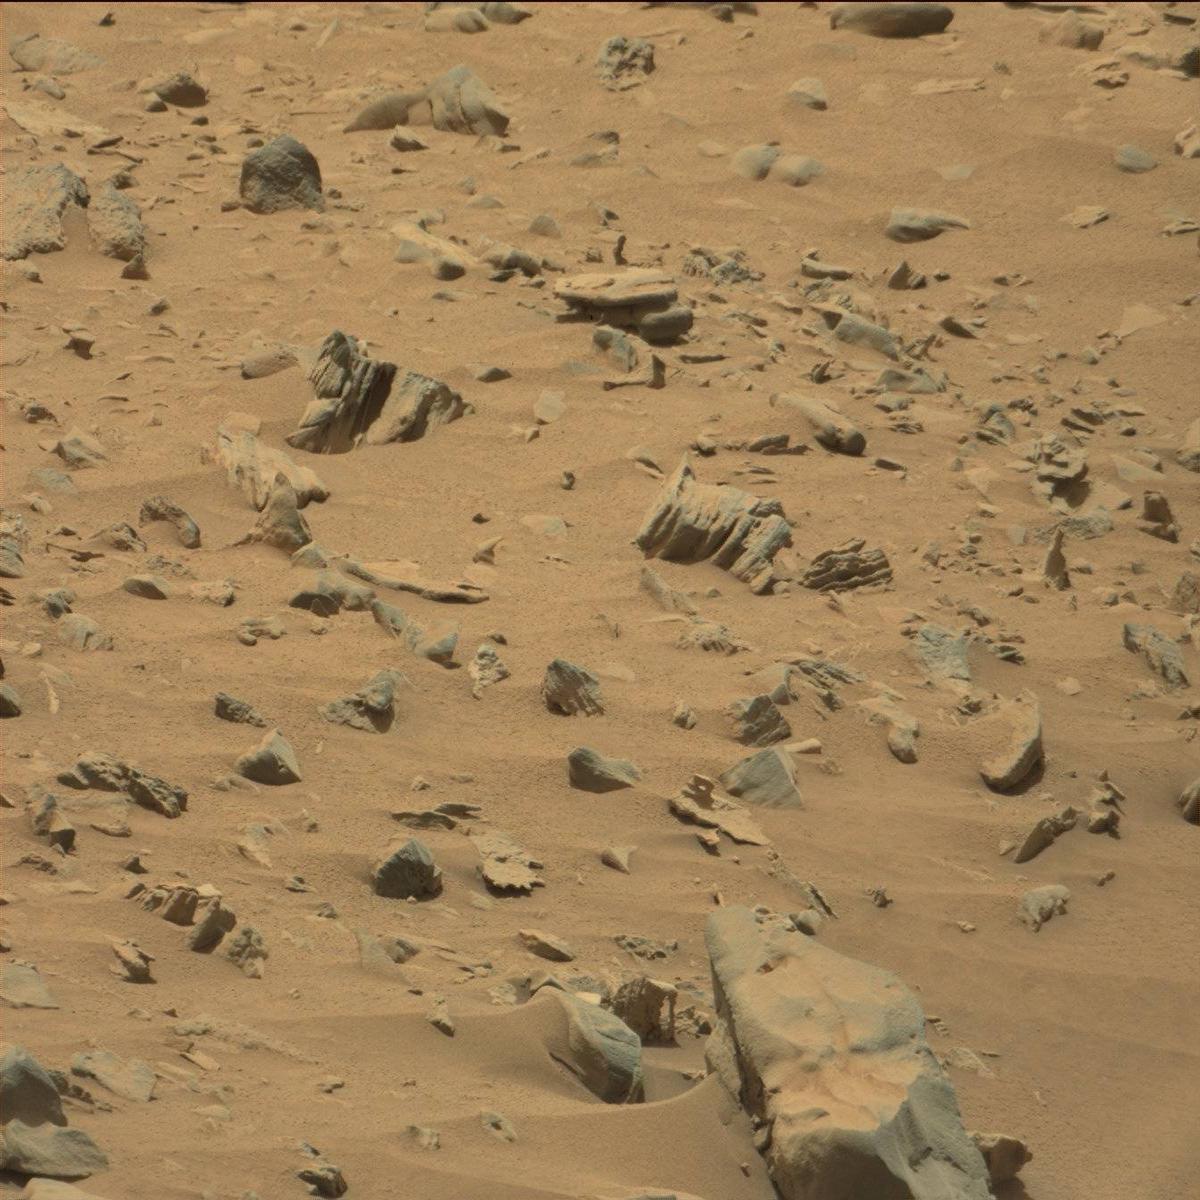
Terrain classes present: Bedrock, Sand / Soil